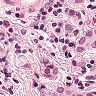
Metastatic tissue present: yes